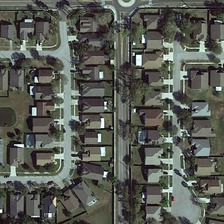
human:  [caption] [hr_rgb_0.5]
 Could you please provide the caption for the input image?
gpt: a vast array of dense houses make up the block next to the street .

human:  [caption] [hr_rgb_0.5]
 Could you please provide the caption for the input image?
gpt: many buildings and green trees are in a dense residential area .

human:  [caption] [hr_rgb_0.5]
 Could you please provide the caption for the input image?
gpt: many buildings and green trees are in a dense residential area .

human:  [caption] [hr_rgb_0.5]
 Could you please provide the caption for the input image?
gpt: a vast array of dense houses make up the block next to the street .

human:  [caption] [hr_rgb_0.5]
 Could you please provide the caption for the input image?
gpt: many buildings and green trees are in a dense residential area .